Field crop: maize
Growth stage: 1
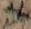
Species: atriplex